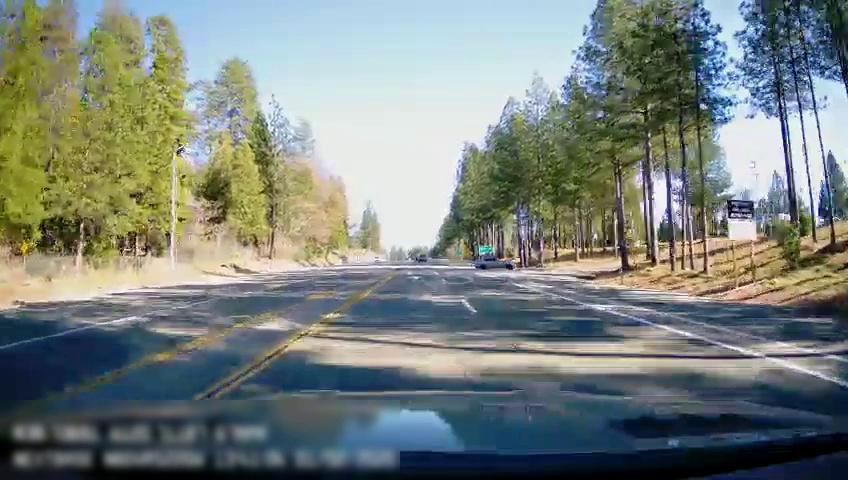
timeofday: Day
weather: Sunny
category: Drivable Space
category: Vehicles | Car
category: Lanes | Current Lane
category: Lanes | Alternate Lane
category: Lanes | Alternate Lane
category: Lanes | Current Lane
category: Lanes | Alternate Lane
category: Lanes | Opposite Lane
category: Lanes | Opposite Lane
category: Lanes | Opposite Lane
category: Traffic | Signs